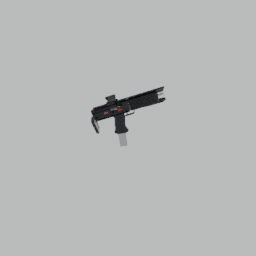
Label: tools